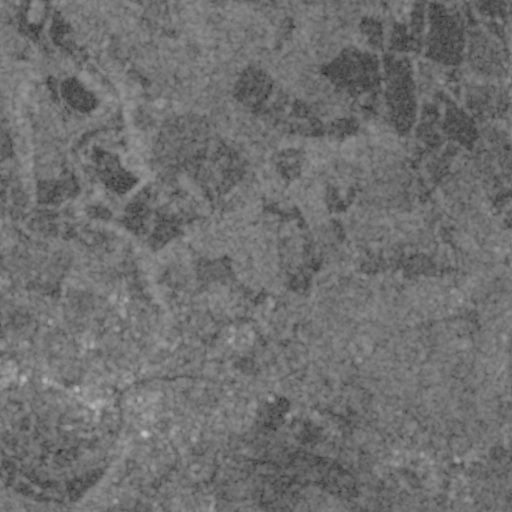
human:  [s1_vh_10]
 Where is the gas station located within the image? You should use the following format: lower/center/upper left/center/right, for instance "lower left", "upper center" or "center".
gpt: The gas station is located in the lower left of the image.
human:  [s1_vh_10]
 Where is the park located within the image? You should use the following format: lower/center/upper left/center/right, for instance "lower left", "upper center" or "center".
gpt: The park is located in the lower of the image.
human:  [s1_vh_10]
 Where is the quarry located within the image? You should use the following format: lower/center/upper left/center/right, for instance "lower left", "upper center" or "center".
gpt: The quarry is located in the upper left of the image.
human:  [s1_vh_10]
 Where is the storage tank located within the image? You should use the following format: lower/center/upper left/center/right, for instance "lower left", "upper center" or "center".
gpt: The storage tank is located in the lower left of the image.
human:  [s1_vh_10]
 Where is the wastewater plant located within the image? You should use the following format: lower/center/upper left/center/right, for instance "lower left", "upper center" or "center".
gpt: The wastewater plant is located in the lower left of the image.
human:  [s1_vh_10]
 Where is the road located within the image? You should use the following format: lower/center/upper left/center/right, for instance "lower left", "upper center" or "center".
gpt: There is no road in the image.

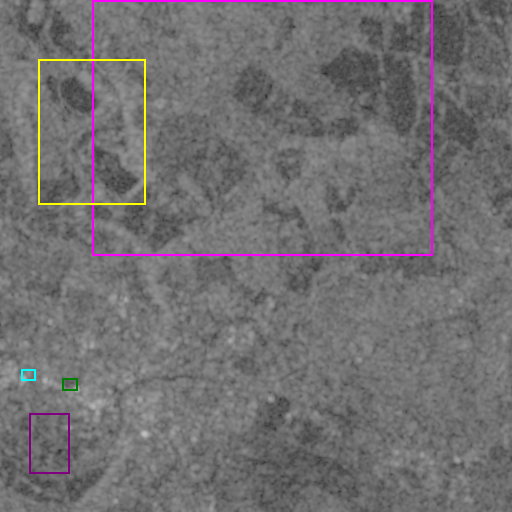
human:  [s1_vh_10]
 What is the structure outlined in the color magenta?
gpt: The structure outlined in magenta is a crop field.
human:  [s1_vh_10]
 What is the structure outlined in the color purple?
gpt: The structure outlined in purple is a park.
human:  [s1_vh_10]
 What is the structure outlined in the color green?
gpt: The structure outlined in green is a parking lot.
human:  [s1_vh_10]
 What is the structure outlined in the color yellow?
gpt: The structure outlined in yellow is a quarry.
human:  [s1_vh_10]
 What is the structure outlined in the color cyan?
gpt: The structure outlined in cyan is a wastewater plant.
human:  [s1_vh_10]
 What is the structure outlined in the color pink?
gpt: There is no pink outline.